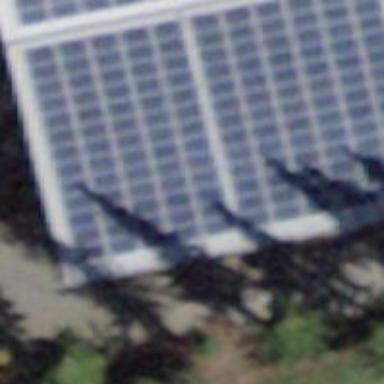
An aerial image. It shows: Solar power generator using photovoltaic panels.